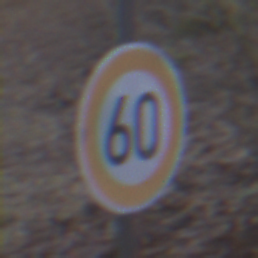
Verkehrszeichen: Geschwindigkeit60
Umgebung: Outdoor, Nature
Tageszeit: MorningAfternoon
Wetter: Overcast
Licht: Natural
Jahreszeit: Winter
Kontrast: LowContrast